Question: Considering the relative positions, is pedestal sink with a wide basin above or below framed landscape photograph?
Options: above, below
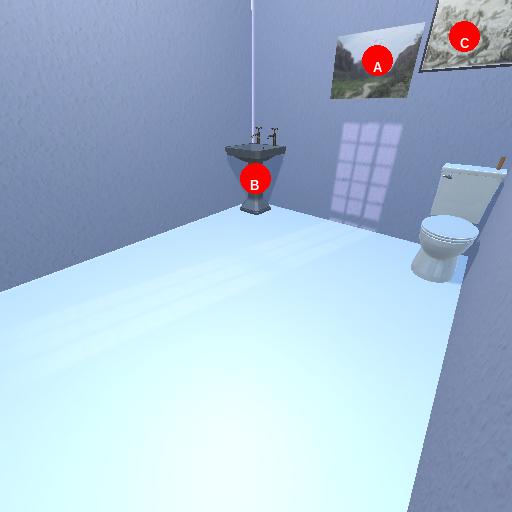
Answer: above